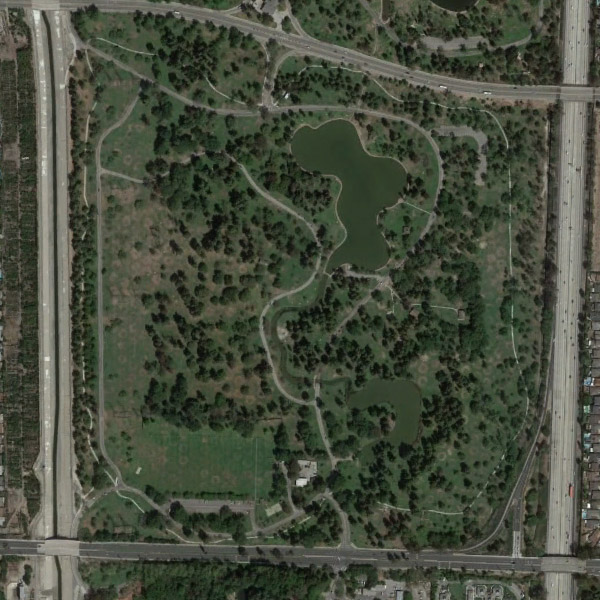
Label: Park